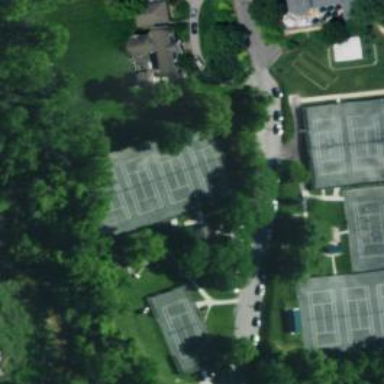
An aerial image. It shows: Tennis court on pitch designated for leisure land.